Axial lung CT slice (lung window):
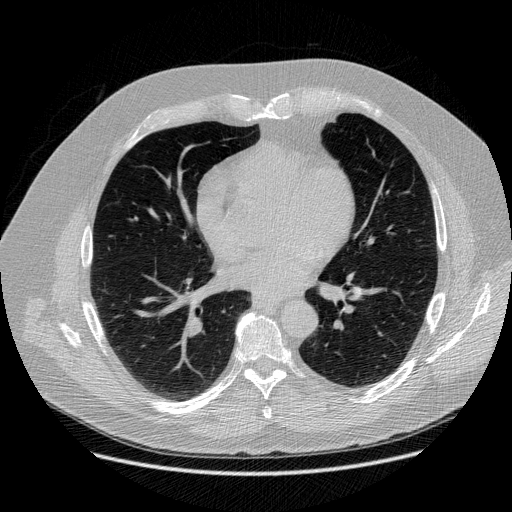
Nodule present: no